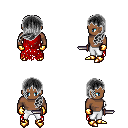
a pixel art fantasy rpg character, male body template, human, dark skin, red tattered cape, white pants, gray left-swept hairstyle, gold gloves, gold boots, dagger, four views (front, back, left, right), 2x2 character sprite sheet, small pixel art, hard edges, no anti-aliasing